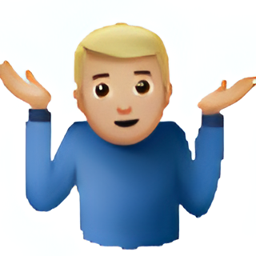
Name: man shrugging type 3
Emoji: 🤷🏼‍♂️
Group: People & Body
Sub-group: person-gesture